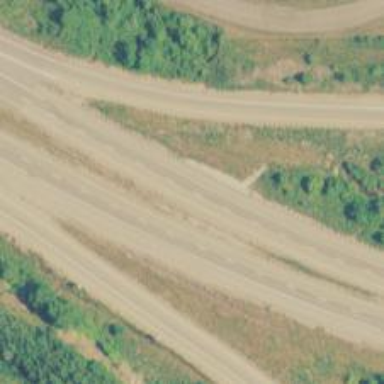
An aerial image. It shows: Motorway.